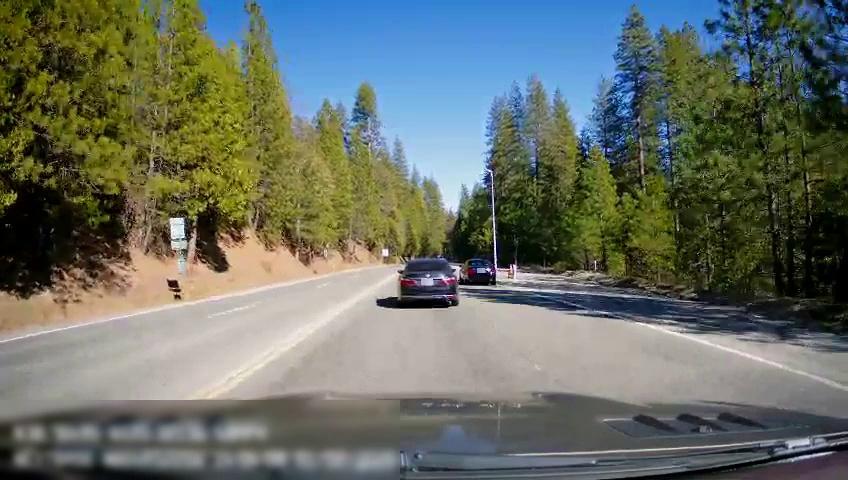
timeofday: Day
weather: Sunny
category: Drivable Space
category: Vehicles | Car
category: Vehicles | Car
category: Lanes | Opposite Lane
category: Lanes | Opposite Lane
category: Lanes | Opposite Lane
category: Lanes | Current Lane
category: Lanes | Current Lane